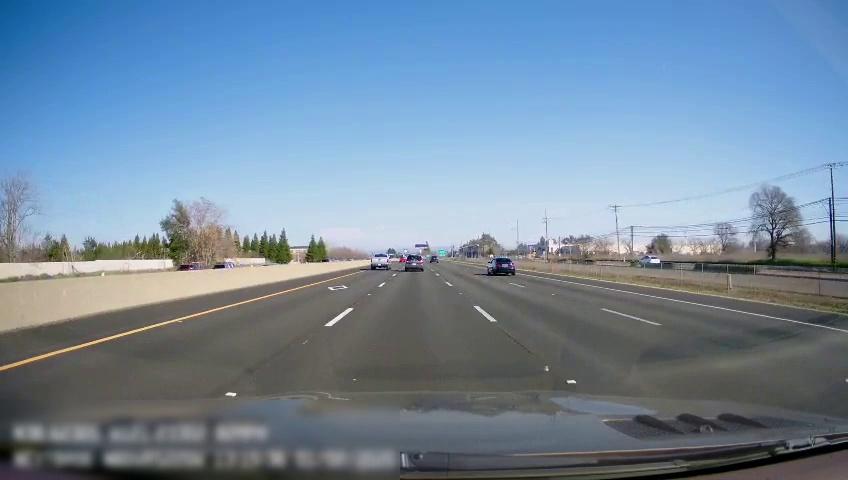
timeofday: Day
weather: Sunny
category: Drivable Space
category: Vehicles | SUV
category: Vehicles | Truck
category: Vehicles | Car
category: Vehicles | Car
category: Lanes | Current Lane
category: Lanes | Current Lane
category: Lanes | Current Lane
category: Lanes | Alternate Lane
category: Lanes | Alternate Lane
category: Lanes | Alternate Lane